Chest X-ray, PA view. Patient: 22 years old, sex F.
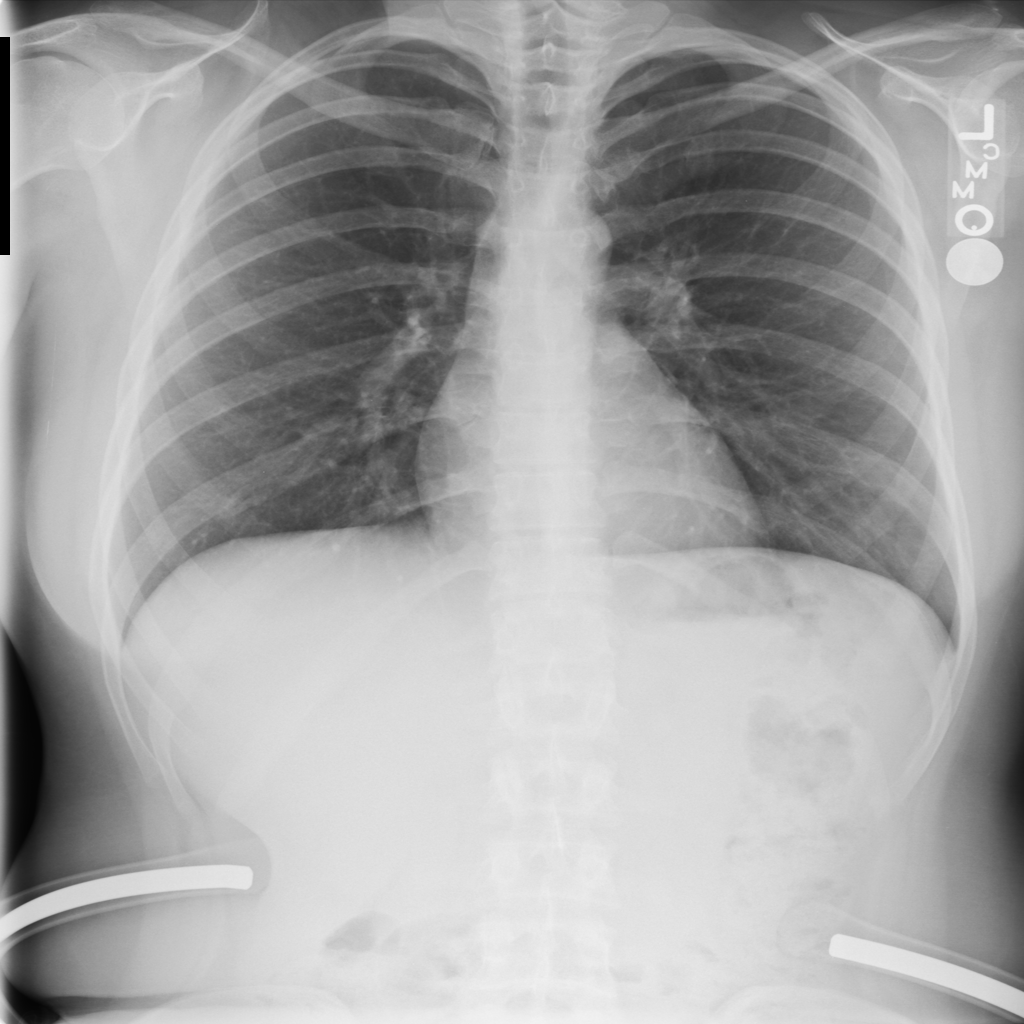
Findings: No Finding